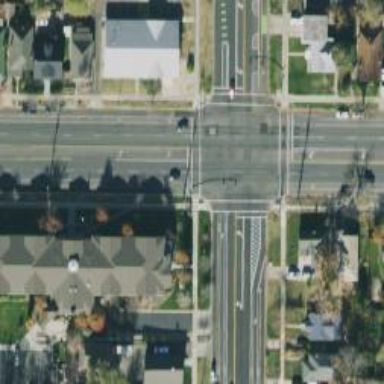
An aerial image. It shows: Crossing on the road with line markings.